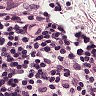
Metastatic tissue present: no